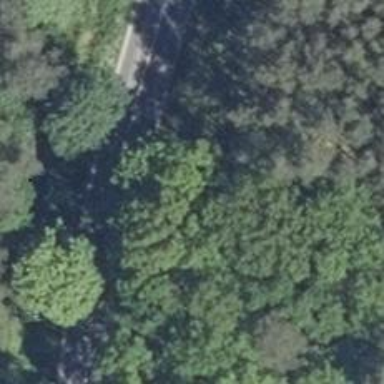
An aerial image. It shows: Row of trees in natural setting.